Interaction volume radius: 5 \u00c5
Interaction volume height: 30 \u00c5
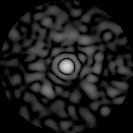
Disorder parameter: 0.7909